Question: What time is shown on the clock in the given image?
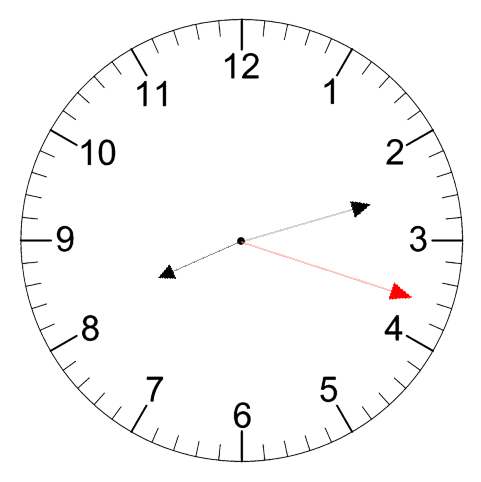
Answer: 08:12:18